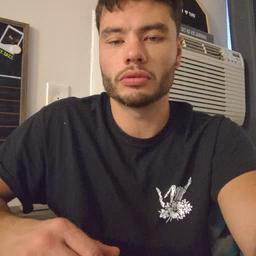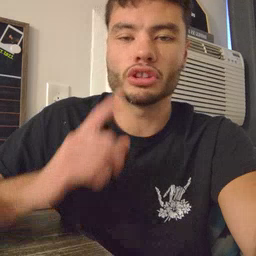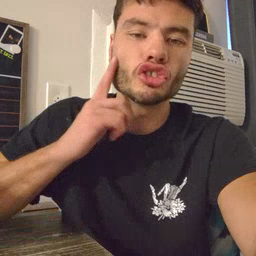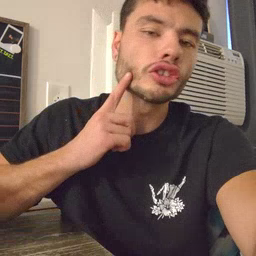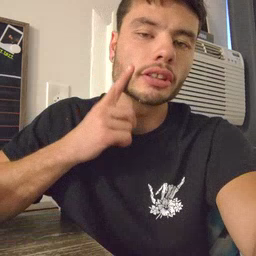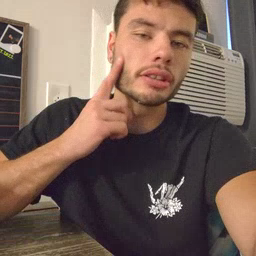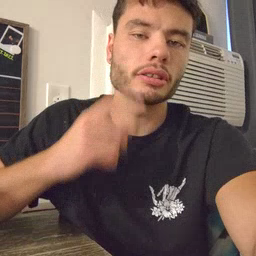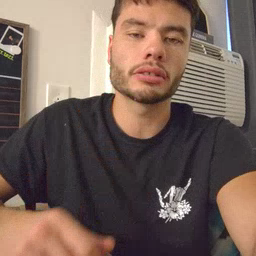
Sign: cheek